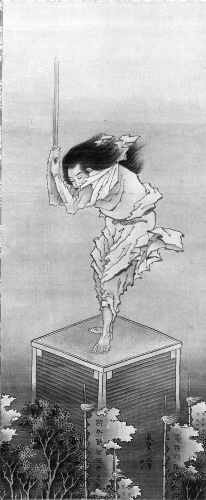
Artist: Katsushika Hokusai
Artist bio: Japanese, Tokyo (Edo) 1760–1849 Tokyo (Edo)
Date: 19th century
Object type: Hanging scroll
Classification: Paintings
Medium: Hanging scroll; ink and color on silk
Culture: Japan
Period: Edo period (1615–1868)
Dimensions: Image: 27 3/8 × 10 15/16 in. (69.5 × 27.8 cm)
Overall with mounting: 62 5/8 × 16 15/16 in. (159 × 43 cm)
Overall with knobs: 62 5/8 × 19 in. (159 × 48.2 cm)
Department: Asian Art
Credit line: The Howard Mansfield Collection, Purchase, Rogers Fund, 1936
Accession year: 1936
Repository: Metropolitan Museum of Art, New York, NY
Tags: Swords|Dancers